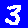
Digit: 3